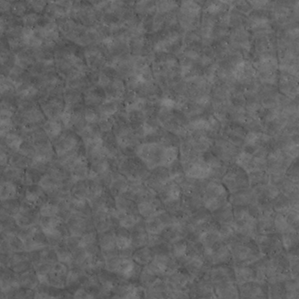
Label: non_frost